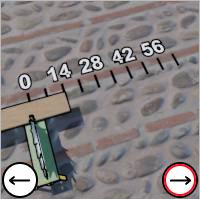
Task: length
Answer: 14
First scale value: 14.0